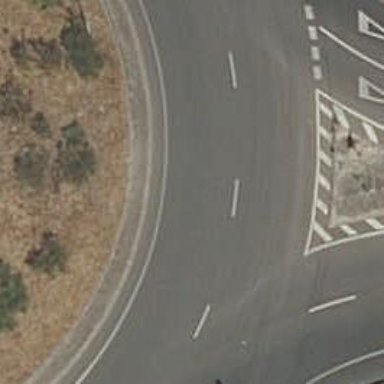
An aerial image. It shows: Roundabout at primary highway.